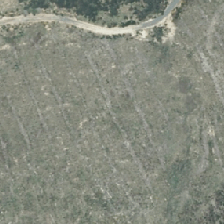
Land cover: harvested_forest